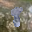
Label: 8